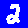
Digit: 2